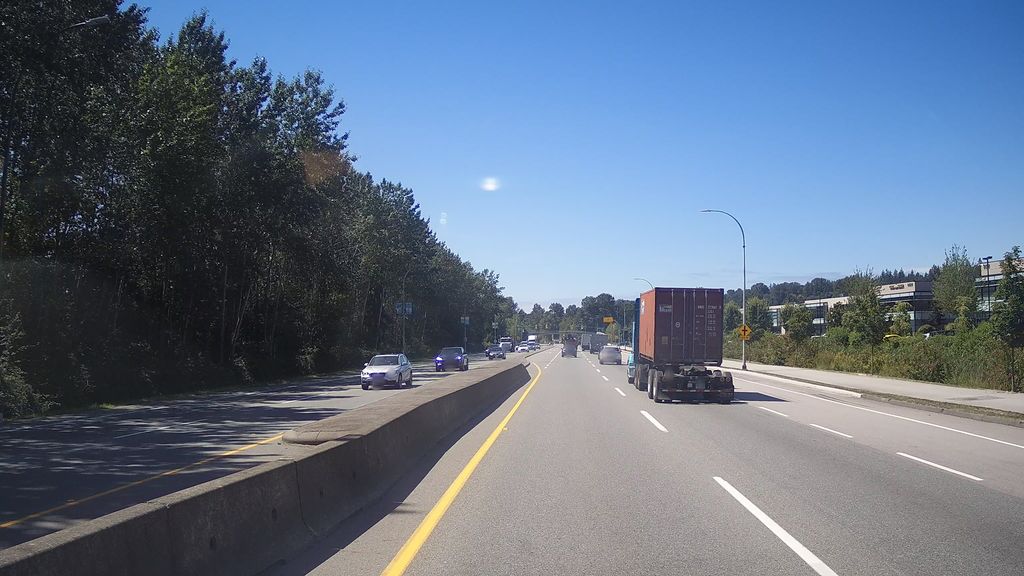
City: vancouver